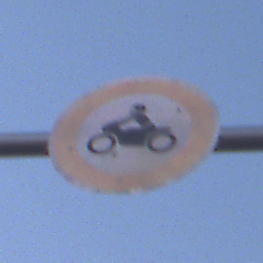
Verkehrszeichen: VerbotKraftraeder
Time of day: SunriseSunset
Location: Outdoor (Nature)
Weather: Clear
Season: NotSpecified
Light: Natural